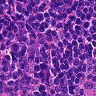
Metastatic tissue present: no